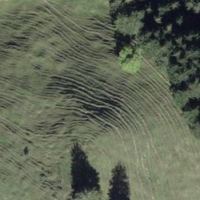
EUNIS habitat code: 24
Species observed at this site:
Dactylorhiza maculata
Gymnadenia conopsea